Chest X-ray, AP view. Patient: 54 years old, sex M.
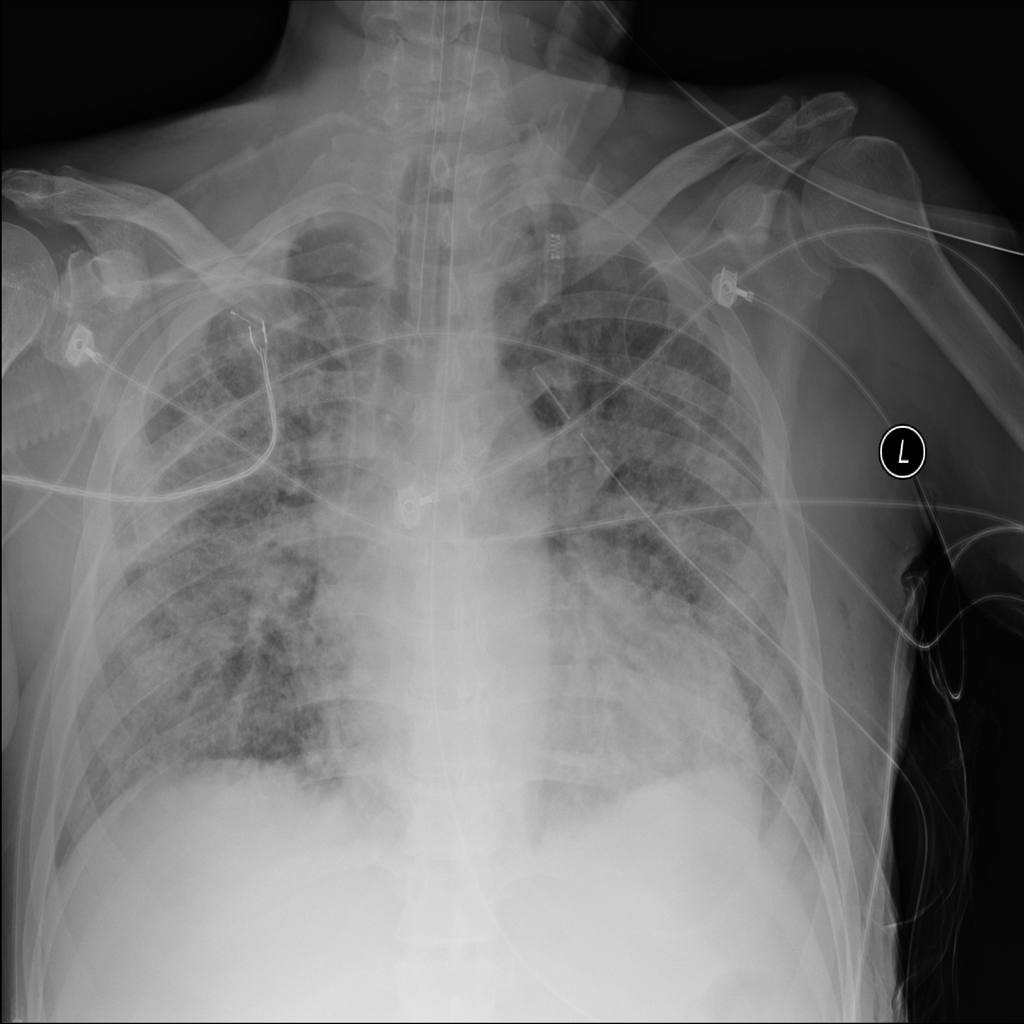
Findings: Emphysema